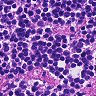
Metastatic tissue present: no